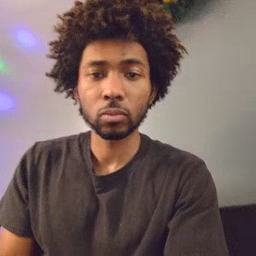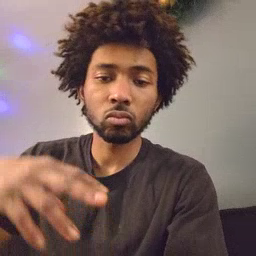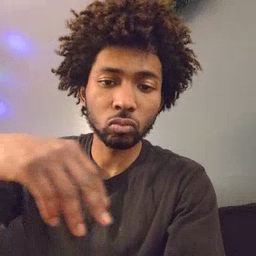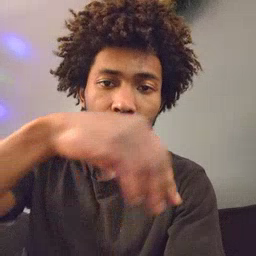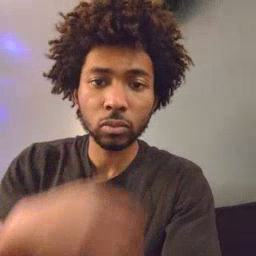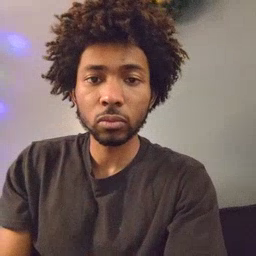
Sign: vacuum